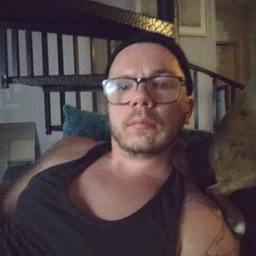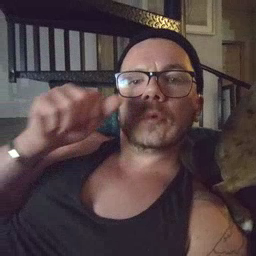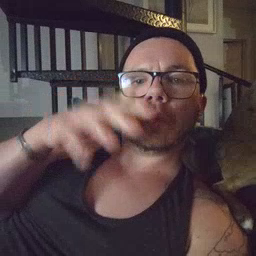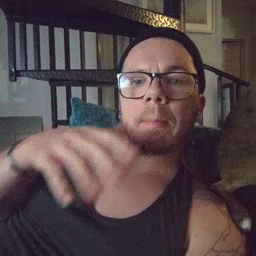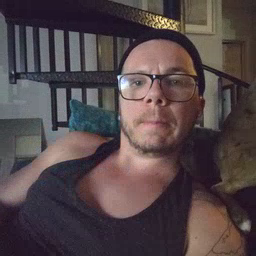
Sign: drop